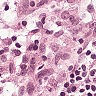
Metastatic tissue present: no